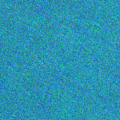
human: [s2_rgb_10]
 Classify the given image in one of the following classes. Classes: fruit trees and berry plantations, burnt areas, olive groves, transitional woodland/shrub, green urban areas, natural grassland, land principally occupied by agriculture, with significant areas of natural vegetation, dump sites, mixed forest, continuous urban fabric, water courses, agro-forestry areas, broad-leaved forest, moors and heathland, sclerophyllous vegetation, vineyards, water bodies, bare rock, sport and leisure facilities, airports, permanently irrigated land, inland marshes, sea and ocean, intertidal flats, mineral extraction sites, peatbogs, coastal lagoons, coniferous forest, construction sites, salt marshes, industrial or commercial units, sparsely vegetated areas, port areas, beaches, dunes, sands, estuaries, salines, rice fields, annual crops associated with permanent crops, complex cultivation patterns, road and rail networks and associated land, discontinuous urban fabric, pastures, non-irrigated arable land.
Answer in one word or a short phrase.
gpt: sea and ocean